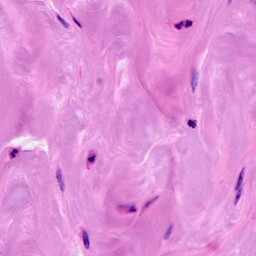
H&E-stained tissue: Breast